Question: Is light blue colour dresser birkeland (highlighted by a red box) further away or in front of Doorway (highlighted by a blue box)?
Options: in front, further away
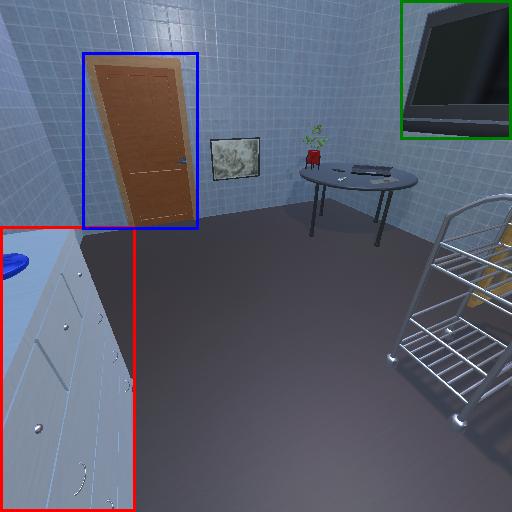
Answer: in front